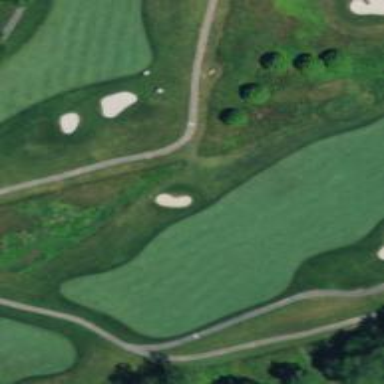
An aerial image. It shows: Pathway for golfing.